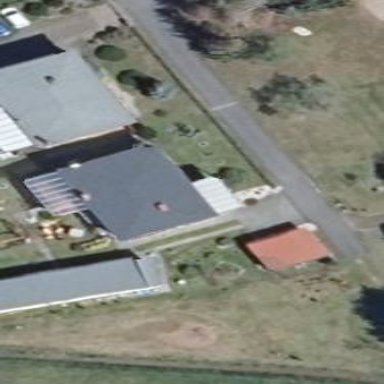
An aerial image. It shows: Flat-roofed building with grey roof.